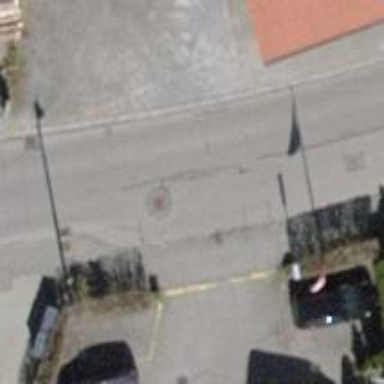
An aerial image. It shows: Unclassified asphalt road with sidewalk on the left.